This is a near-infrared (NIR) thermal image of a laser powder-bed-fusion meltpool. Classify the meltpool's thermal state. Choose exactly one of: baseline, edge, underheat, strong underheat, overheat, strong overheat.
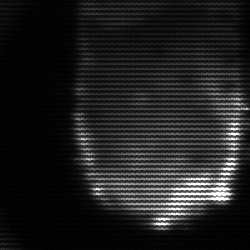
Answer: baseline